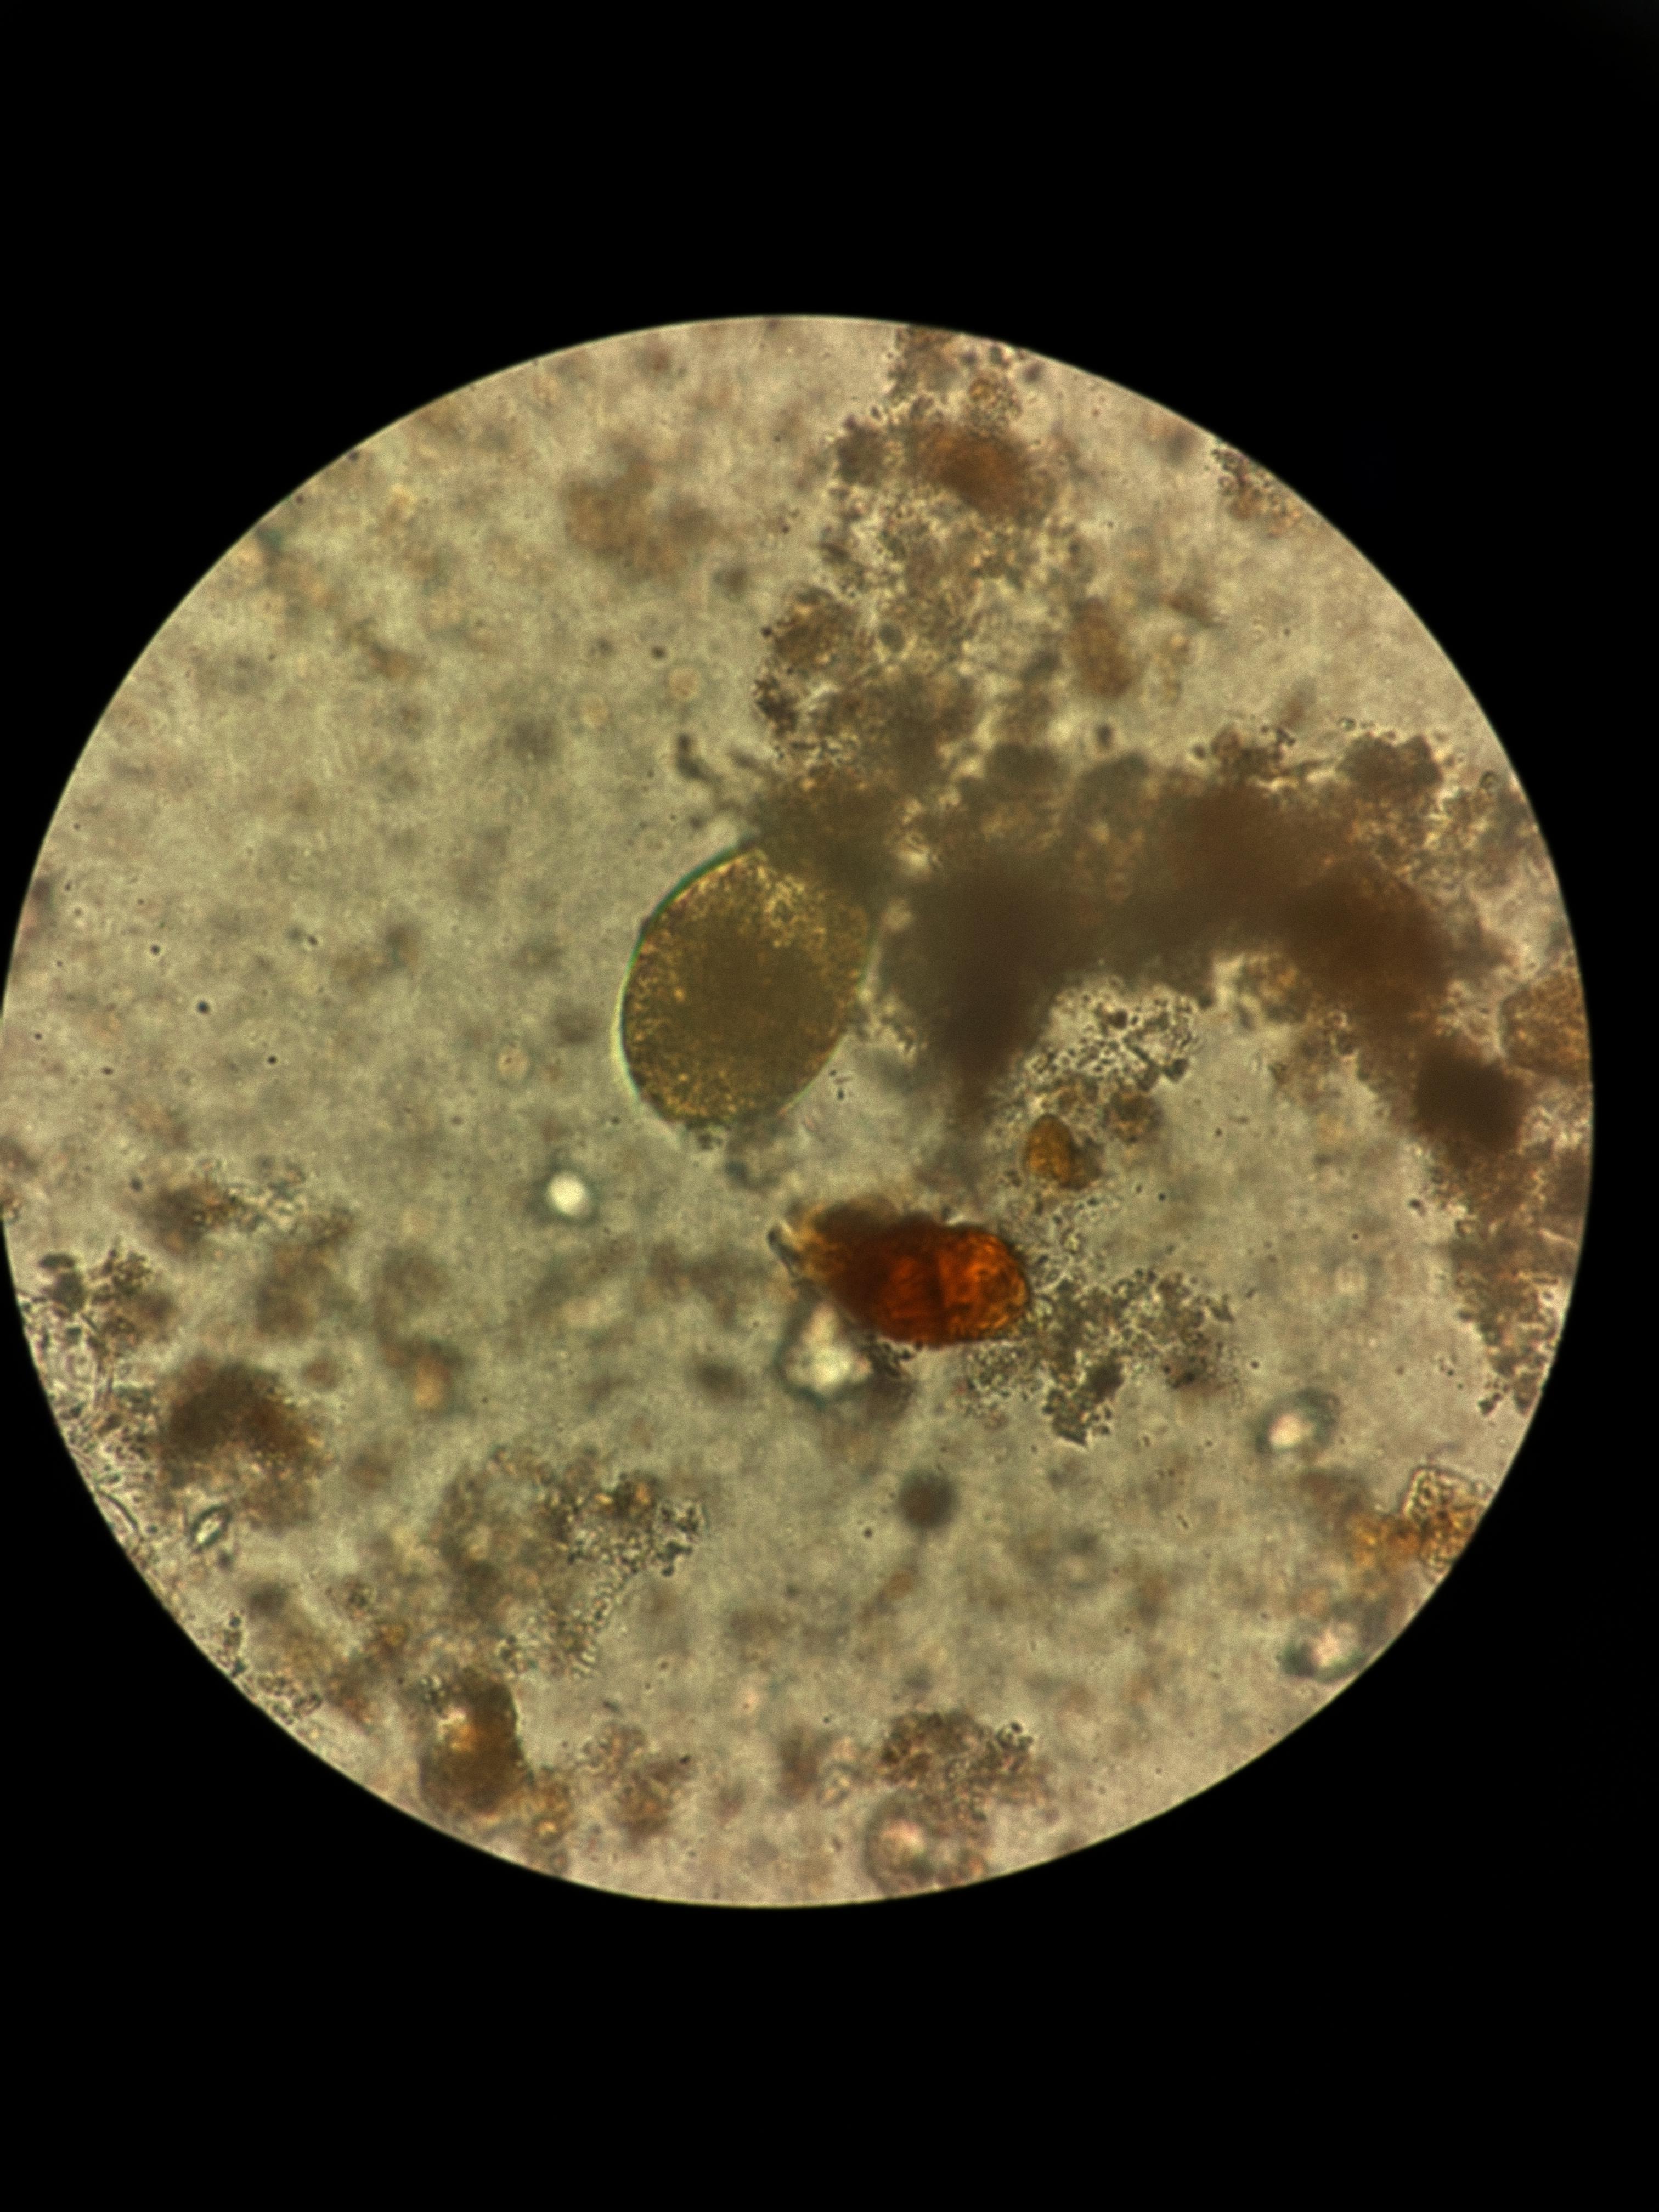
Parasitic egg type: Fasciolopsis buski